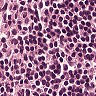
Metastatic tissue present: no